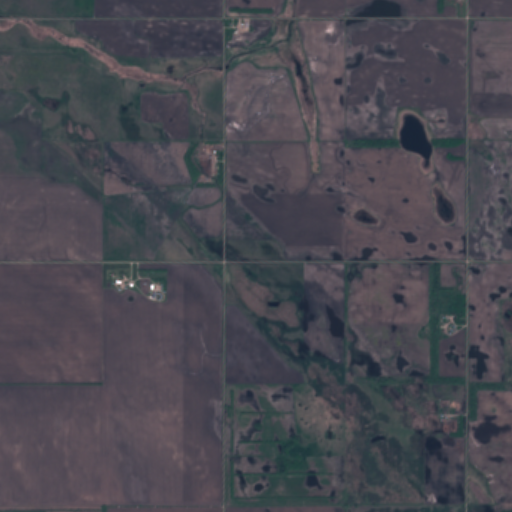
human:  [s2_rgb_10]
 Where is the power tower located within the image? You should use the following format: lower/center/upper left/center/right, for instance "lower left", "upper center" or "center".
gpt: The power tower is located in the right of the image.
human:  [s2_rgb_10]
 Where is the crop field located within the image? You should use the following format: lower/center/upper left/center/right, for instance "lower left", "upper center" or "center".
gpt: There is no crop field in the image.